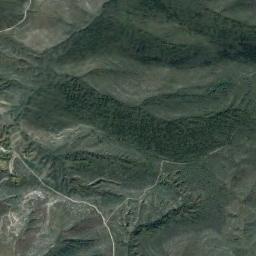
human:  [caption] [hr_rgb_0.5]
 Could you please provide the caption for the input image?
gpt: The mountain is full of green plants with lines of bare land .

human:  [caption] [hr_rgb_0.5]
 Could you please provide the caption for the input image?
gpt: The mountain is uneven and harsh .

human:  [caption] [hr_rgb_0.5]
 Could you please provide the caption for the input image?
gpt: This mountain is completely covered by vegetation .

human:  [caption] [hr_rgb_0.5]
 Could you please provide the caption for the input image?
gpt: The folded mountain is covered with dense vegetation and a road goes through the mountain .

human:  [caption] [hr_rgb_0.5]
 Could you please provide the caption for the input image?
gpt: There are some ridges on the green mountain .